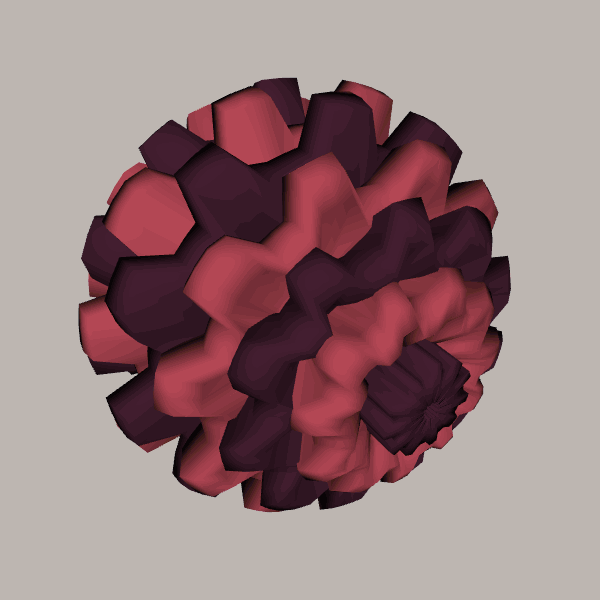
Background: light